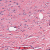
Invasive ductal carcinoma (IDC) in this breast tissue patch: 0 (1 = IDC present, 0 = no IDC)